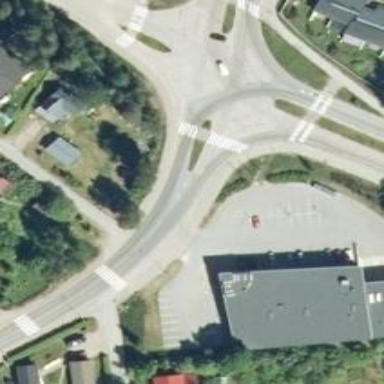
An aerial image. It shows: Uncontrolled crossing on the road.